【题型】选择题　【知识点】平面几何　【难度】easy
如图，矩形 $ABCD$ 中，$AB=4, AD=3$，$M, N$ 分别为边 $BC, CD$ 上的动点，且 $MN=2$. 则 $|\overrightarrow{AM} + \overrightarrow{AN}|$ 的最小值位（ \quad ）

A. 4 \qquad B. $2\sqrt{13}$ \qquad C. 8 \qquad D. $4\sqrt{5}$
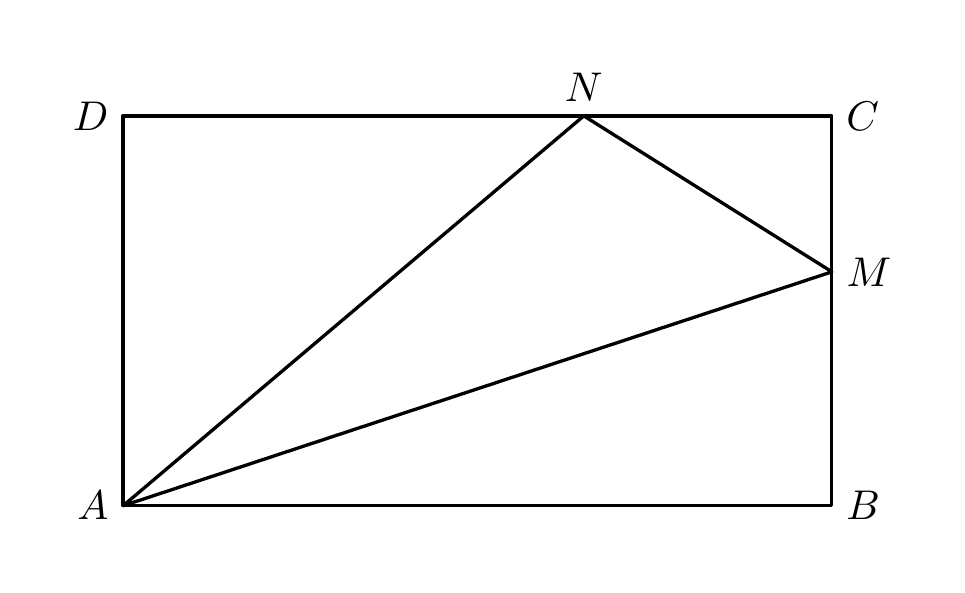
【解答】

【答案】 C

【分析】 设 $MN$ 中点为 $E$，则 $EC = \frac{1}{2}MN = 1$，从而可得 $E$ 在以 $C$ 为圆心，半径 $r=1$ 的圆上，从而可求解.

【解答】 解：因为矩形 $ABCD$ 中，$AB=4, AD=3$，$M, N$ 分别为边 $BC, CD$ 上的动点，且 $MN=2$,

设 $MN$ 中点为 $E$，则 $EC = \frac{1}{2}MN = 1$,

所以 $E$ 在以 $C$ 为圆心，半径 $r=1$ 的圆上,

所以 $AE$ 的最小值为 $AC - r = 5 - 1 = 4$,

所以 $|\overrightarrow{AM} + \overrightarrow{AN}| = 2|\overrightarrow{AE}|$ 的最小值为 $2 \times 4 = 8$.

故选：C.

【点评】 本题考查向量的数量积及模的最值的求解，属基础题.